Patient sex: F
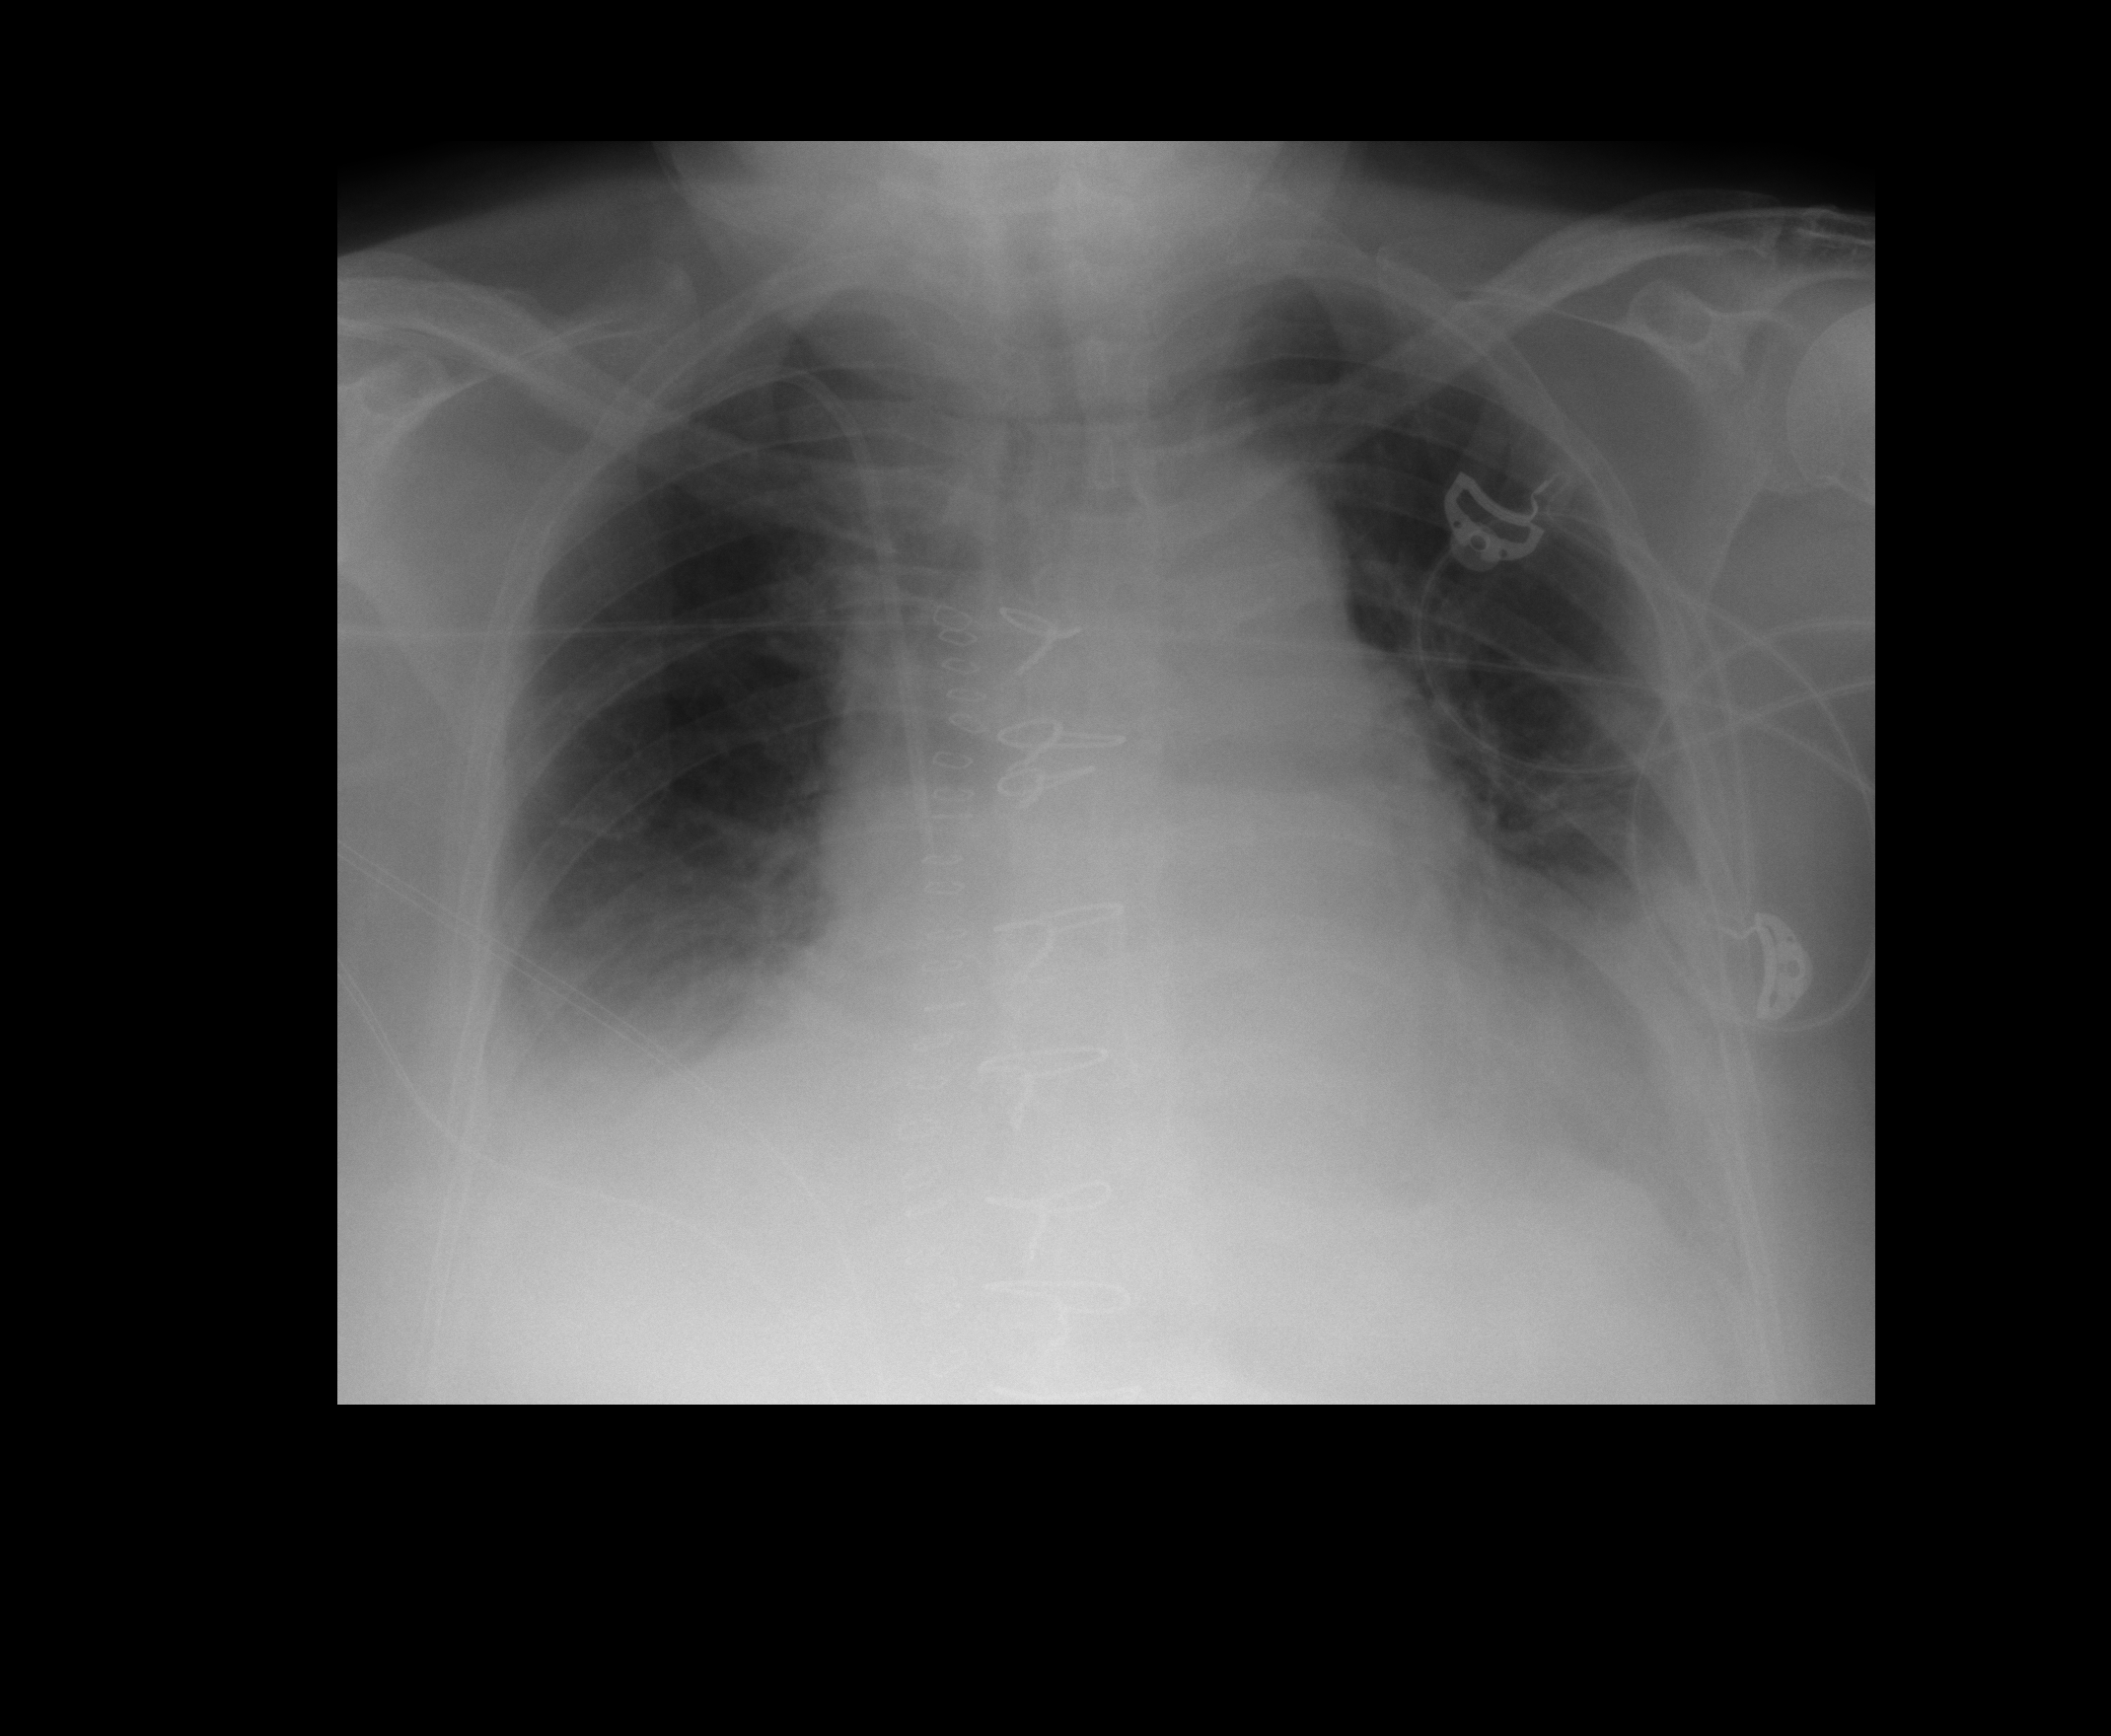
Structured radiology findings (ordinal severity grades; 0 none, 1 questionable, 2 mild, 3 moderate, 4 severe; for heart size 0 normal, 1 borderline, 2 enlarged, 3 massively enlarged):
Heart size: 2
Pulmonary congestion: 0
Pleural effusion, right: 2
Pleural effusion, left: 2
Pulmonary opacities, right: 0
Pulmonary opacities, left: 0
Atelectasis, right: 2
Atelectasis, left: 3